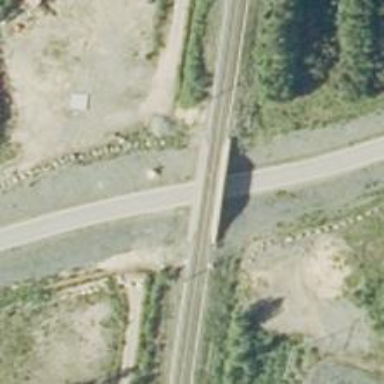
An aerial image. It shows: Bridge over railway with continuous electrified contact line.